Field crop: maize
Growth stage: 1
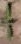
Species: atriplex